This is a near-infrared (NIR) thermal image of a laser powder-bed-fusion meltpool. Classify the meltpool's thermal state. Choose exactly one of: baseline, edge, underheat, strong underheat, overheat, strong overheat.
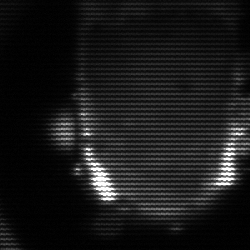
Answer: baseline